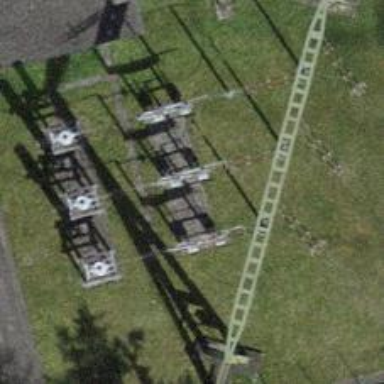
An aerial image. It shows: Switch used for power control.